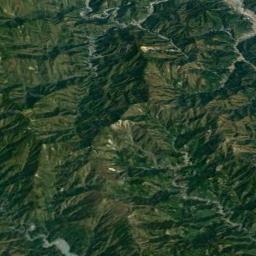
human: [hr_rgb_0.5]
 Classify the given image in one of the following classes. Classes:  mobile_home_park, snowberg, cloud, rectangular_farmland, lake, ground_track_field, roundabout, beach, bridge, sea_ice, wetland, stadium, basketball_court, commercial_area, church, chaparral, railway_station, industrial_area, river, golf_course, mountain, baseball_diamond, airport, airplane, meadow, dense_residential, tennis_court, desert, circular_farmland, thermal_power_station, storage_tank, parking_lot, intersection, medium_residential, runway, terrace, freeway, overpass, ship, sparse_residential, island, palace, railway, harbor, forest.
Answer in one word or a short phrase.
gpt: mountain